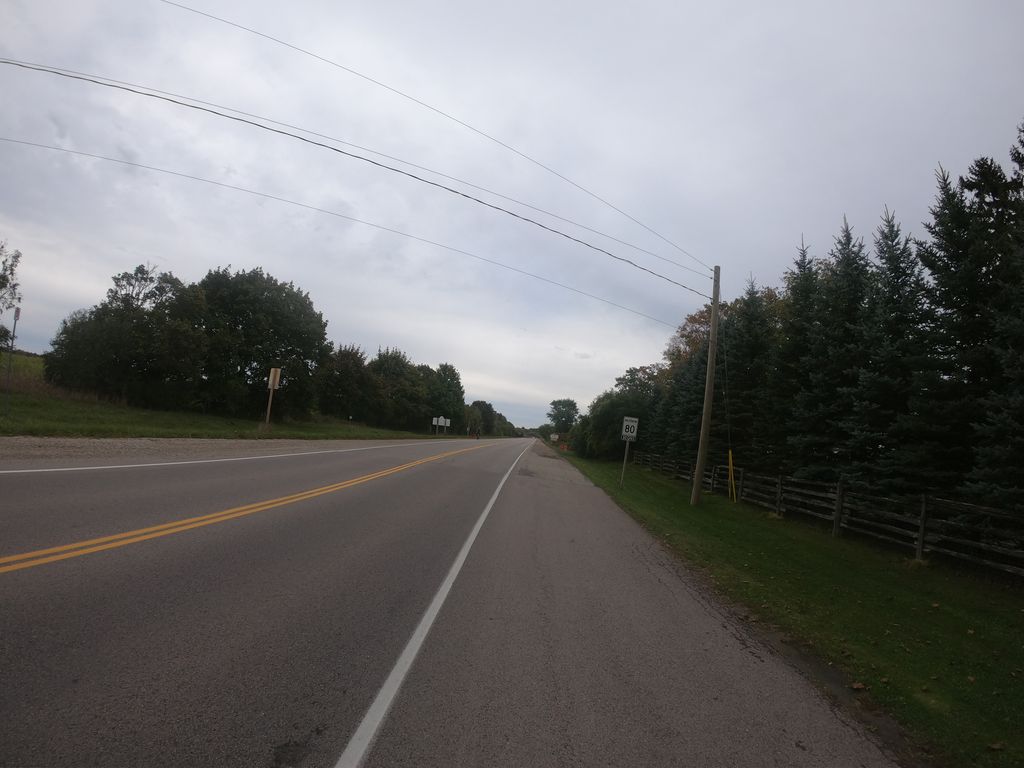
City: kitchener-waterloo